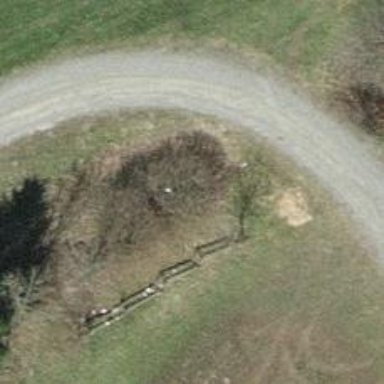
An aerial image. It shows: Culvert tunnel.